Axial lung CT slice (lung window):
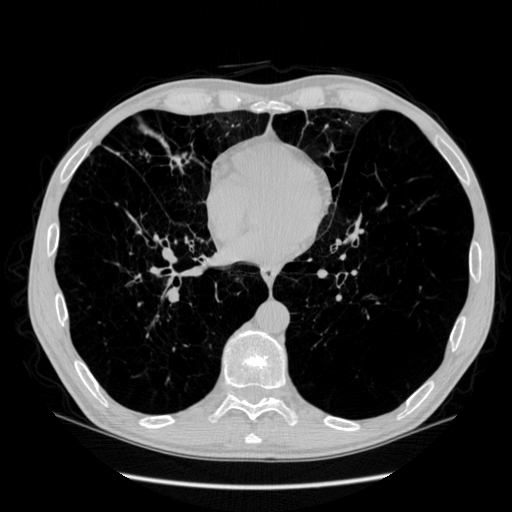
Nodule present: no